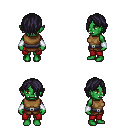
a pixel art fantasy rpg character, female body template, orc, green skin, leather chest armor, red pants, raven bangs hairstyle, white cloth bracers, four views (front, back, left, right), 2x2 character sprite sheet, small pixel art, hard edges, no anti-aliasing